Question: This script always gets executed on page load. My problem is with JavaScript. It takes forever to load the assets from cache (or even the server for that matter).
'''
Modernizr.load([{
load: 'http://ajax.googleapis.com/ajax/libs/jquery/1.6.2/jquery.min.js',
complete: function () {
if (!window.jQuery) {
Modernizr.load('@Url.Content("~/Public/Scripts/jquery-1.6.2.min.js")');
}
else {
global_scriptLoadingMonitor.complete();
}
}
},
{
load: '@Url.Content("~/Public/Scripts/templates.jst")'
},
{
load: '@Url.Content("~/Public/Scripts/jquery.validate.min.js")'
},
{
load: '@Url.Content("~/Public/Scripts/jquery.validate.unobtrusive.min.js")'
}];
'''
When I checked how the stuff loads, I see where it loads it twice. In the image below, it loads the top half first (but apparently, the script is not actually loaded yet), then it takes forever to load the bottom half.

It loads very fast on Chrome and IE. What could be the problem with Firefox?
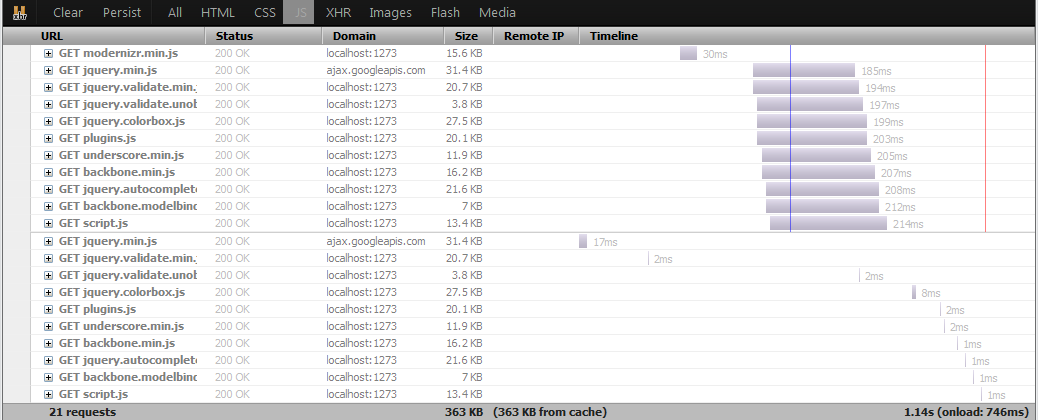
Answer: The problem was with the file with the extension '.jst'. So I just changed that to '.js'.